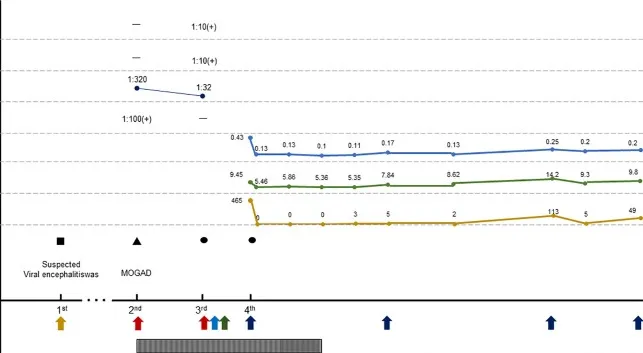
Schematic illustration of the disease course and follow-up. IVMP, intravenous methylprednisolone; S. C. , subcutaneous; OFA, ofatumumab.
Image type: chart (chart)